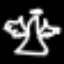
Label: angel